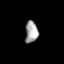
Tissue: prostate
Cell type: T cells
Senescence score: 0.3235
Nuclear area (px): 268
Mean DAPI intensity: 165.437